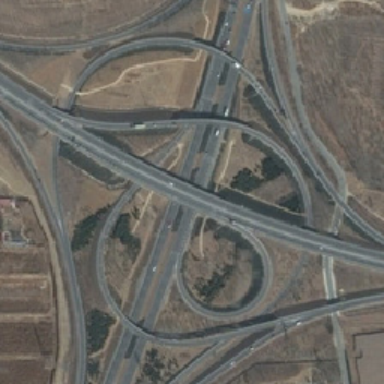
In the middle of the diamond viaduct and ring road on the bare ground dense jungle .